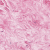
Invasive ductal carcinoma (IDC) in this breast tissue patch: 0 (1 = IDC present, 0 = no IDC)